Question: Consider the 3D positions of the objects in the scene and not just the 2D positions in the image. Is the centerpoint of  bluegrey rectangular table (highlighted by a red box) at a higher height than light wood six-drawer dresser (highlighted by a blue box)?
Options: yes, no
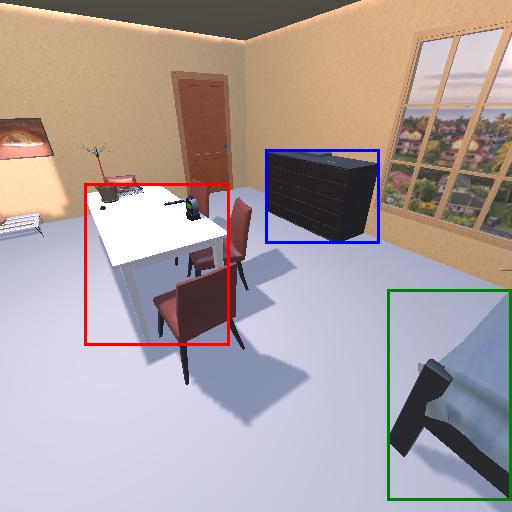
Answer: yes